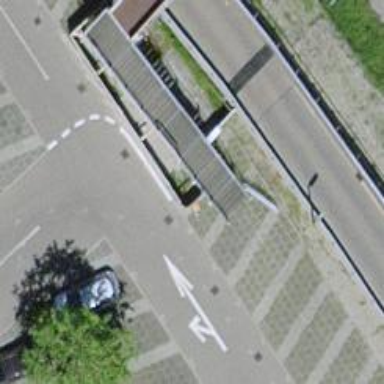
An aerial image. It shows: Footway with grass paver surface.